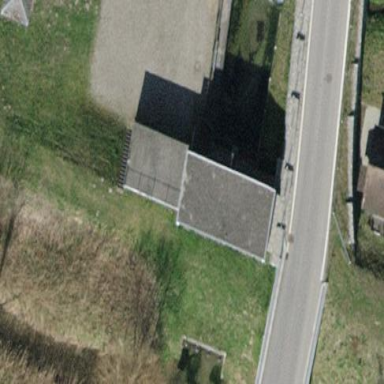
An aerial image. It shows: Building that serves as pumping station.